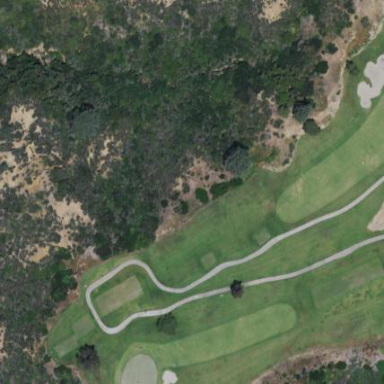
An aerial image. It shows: Sandy area is golf bunker.